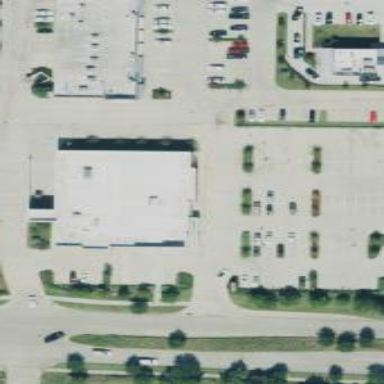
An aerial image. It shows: Retail building.